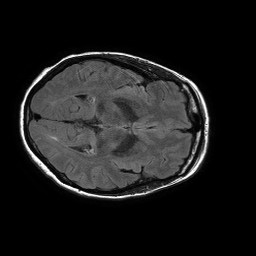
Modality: FLAIR
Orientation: axial
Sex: female
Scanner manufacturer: philips
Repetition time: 11 s
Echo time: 0.125 s